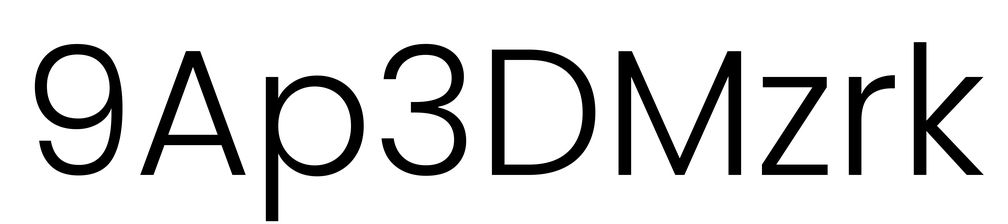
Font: Poppins-Light